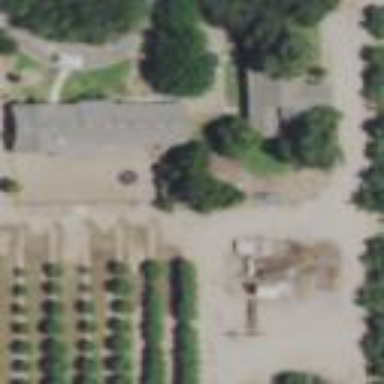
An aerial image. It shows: Farmyard area.